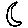
Label: moon